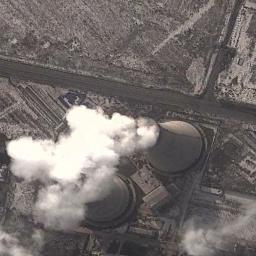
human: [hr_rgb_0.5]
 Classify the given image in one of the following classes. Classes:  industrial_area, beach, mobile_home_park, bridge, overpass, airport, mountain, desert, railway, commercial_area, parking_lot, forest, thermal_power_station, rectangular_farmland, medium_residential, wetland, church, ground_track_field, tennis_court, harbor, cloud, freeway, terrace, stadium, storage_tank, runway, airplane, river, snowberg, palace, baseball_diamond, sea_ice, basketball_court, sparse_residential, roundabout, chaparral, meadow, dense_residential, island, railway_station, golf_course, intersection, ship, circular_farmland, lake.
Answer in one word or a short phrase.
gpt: thermal_power_station